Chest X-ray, AP view. Patient: 61 years old, sex M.
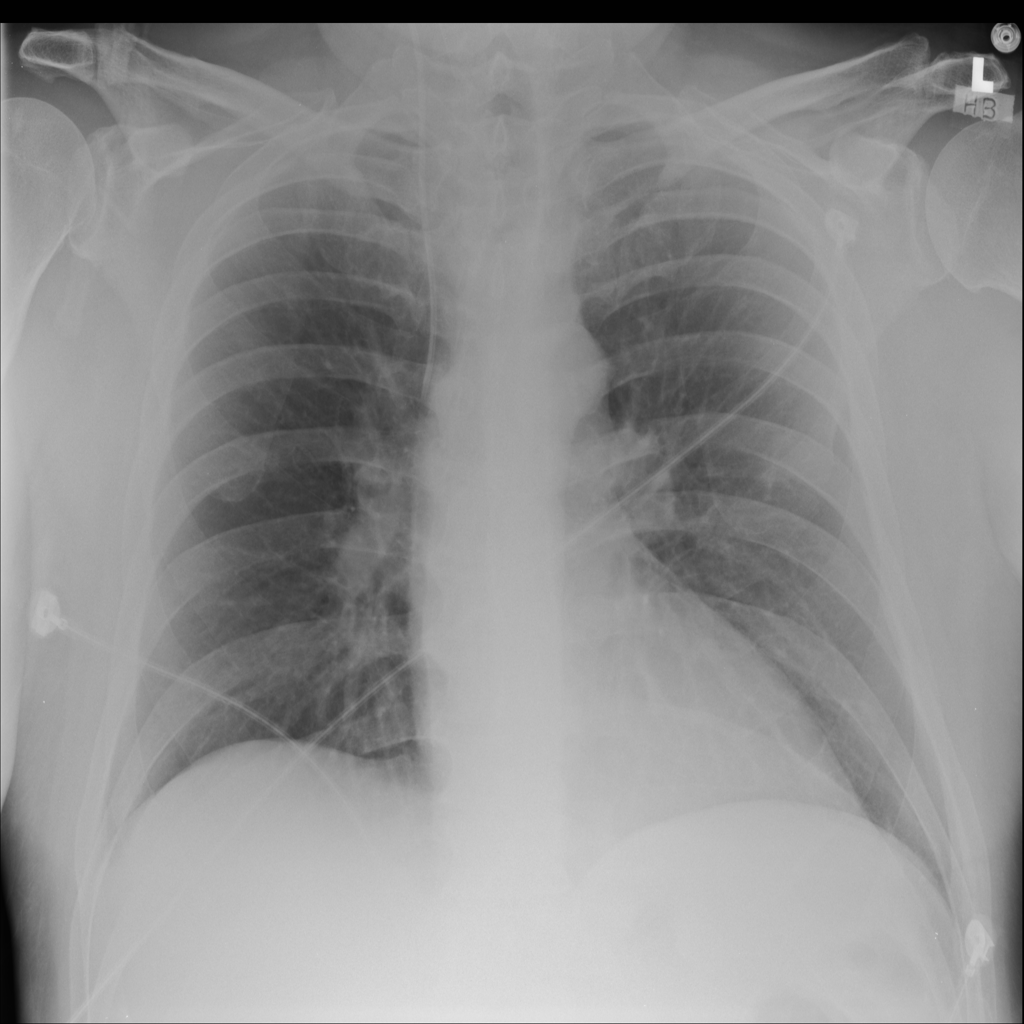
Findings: No Finding